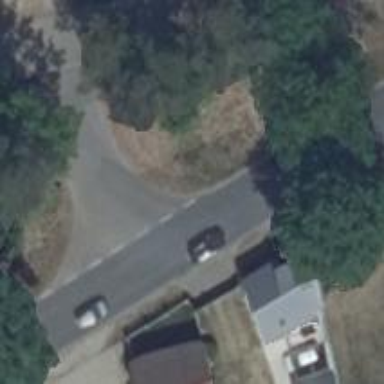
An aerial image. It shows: Tertiary road with asphalt surface.